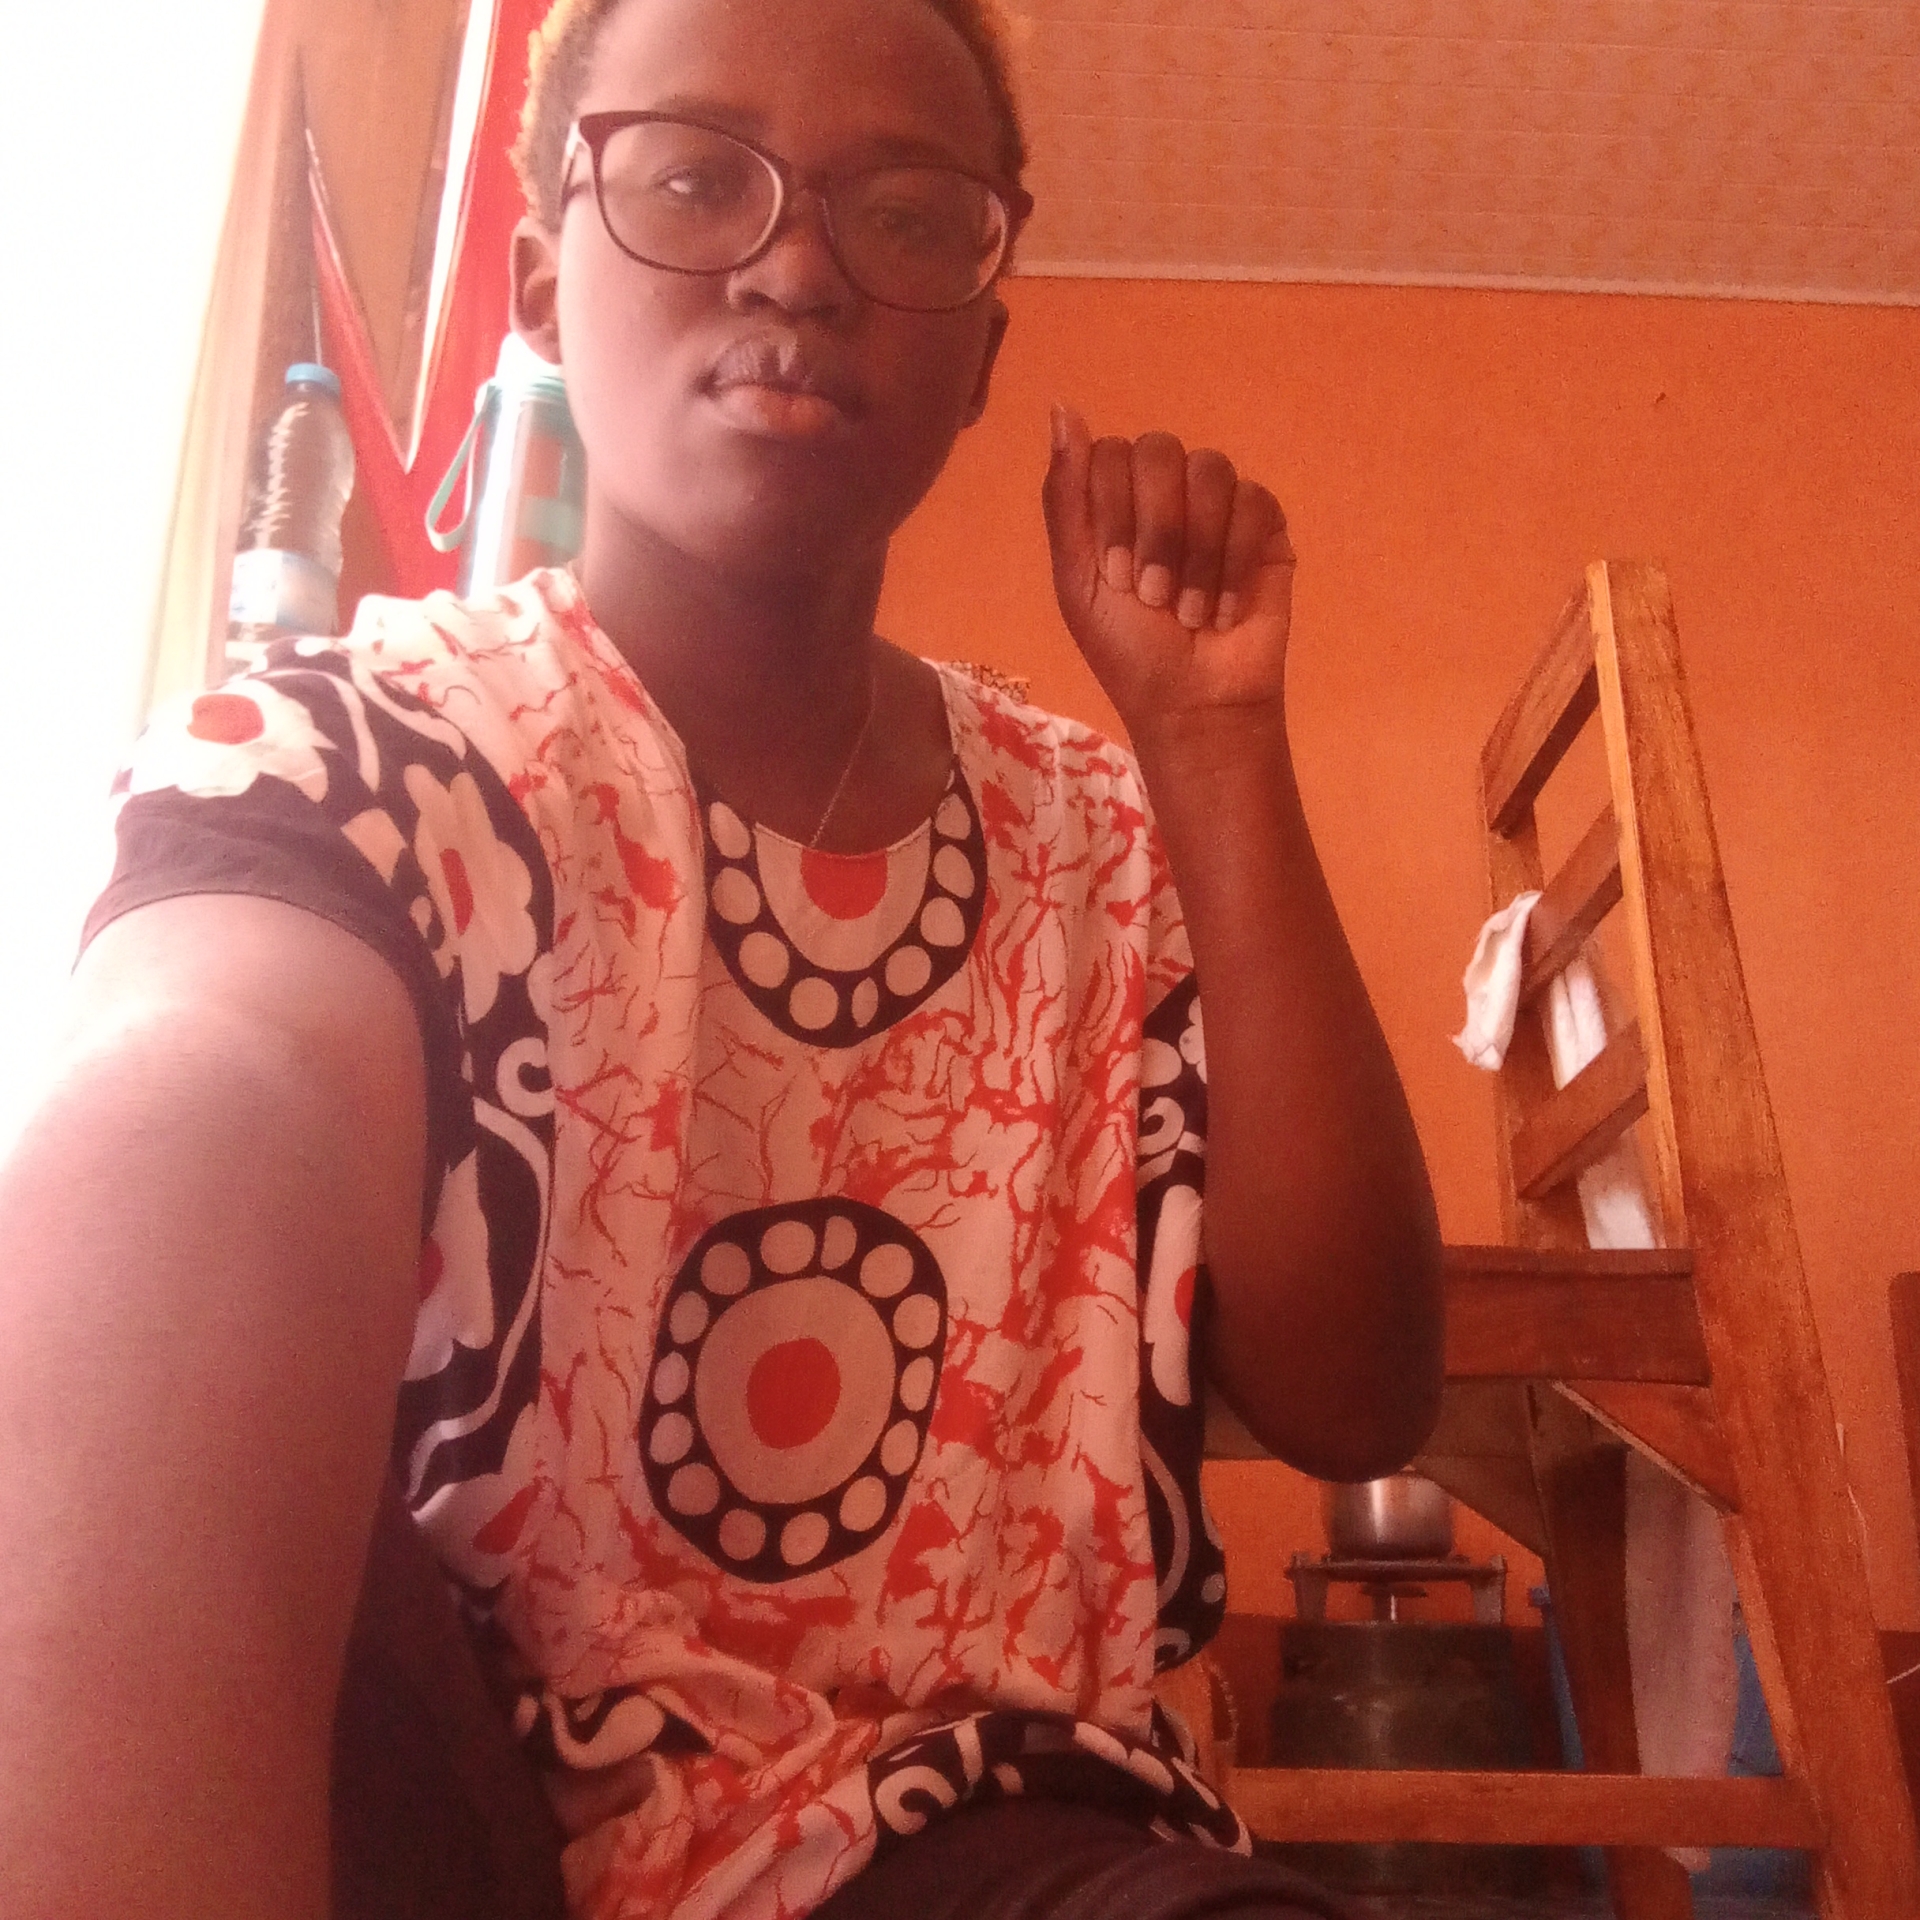
Label: noise